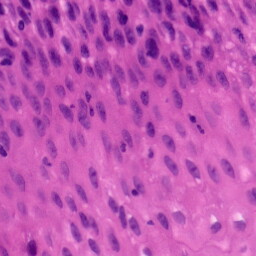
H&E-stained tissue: Tonsil